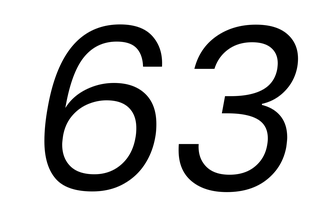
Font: Poppins-Italic